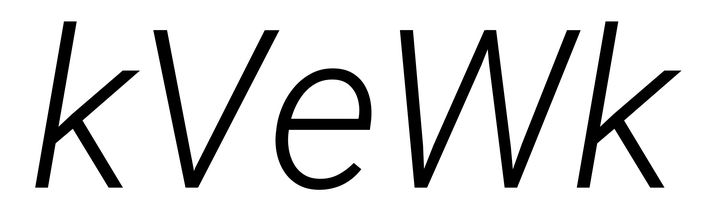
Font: Roboto-Italic_Light_Italic